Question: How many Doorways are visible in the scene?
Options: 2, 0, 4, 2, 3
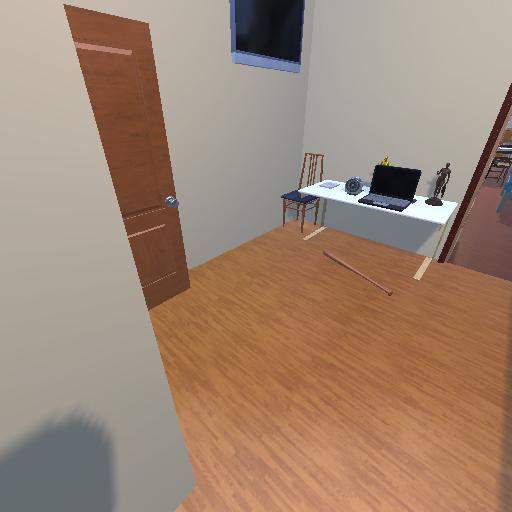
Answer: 2